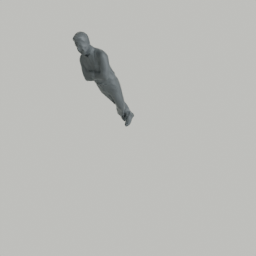
Label: people